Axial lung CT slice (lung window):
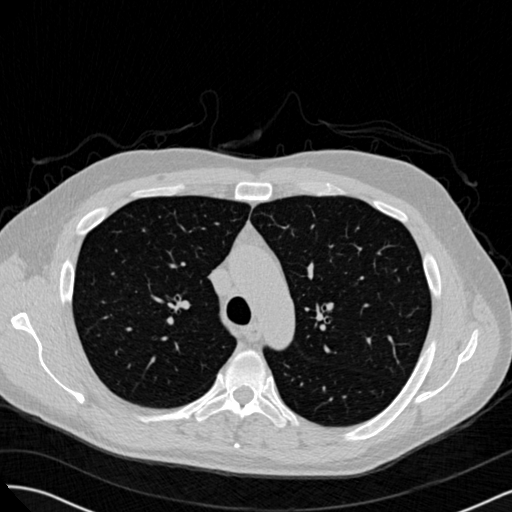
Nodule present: no